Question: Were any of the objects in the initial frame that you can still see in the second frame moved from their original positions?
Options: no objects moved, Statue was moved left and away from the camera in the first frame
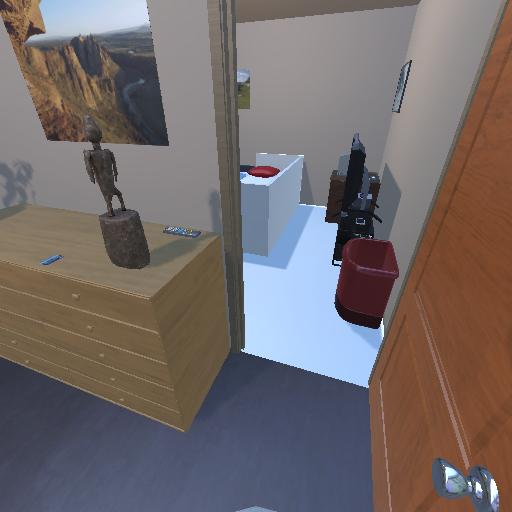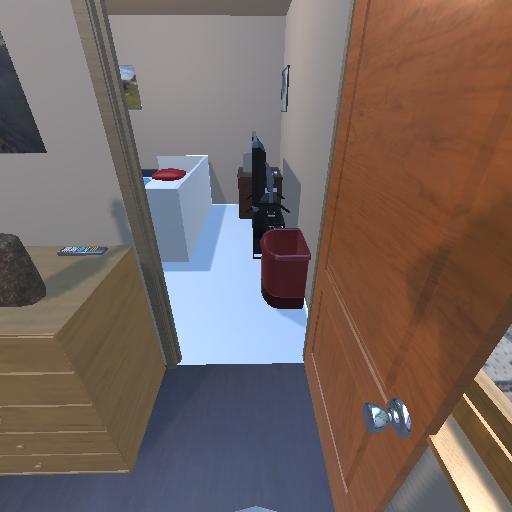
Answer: no objects moved